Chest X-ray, AP view. Patient: 30 years old, sex F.
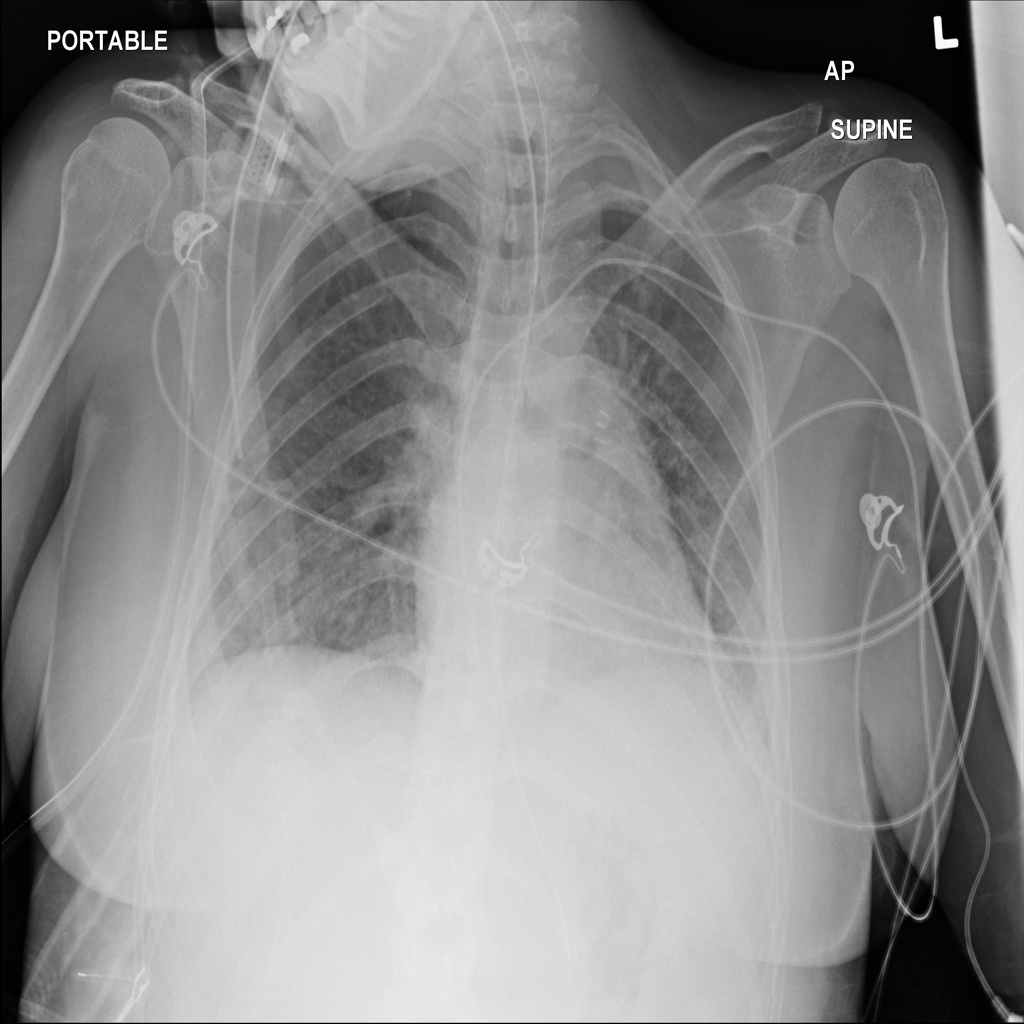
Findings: No Finding